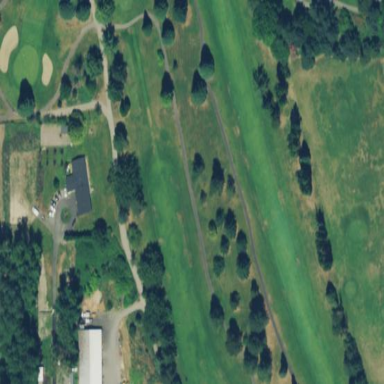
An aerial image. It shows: Well-maintained mown grass area used as golf fairway.